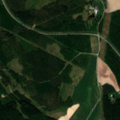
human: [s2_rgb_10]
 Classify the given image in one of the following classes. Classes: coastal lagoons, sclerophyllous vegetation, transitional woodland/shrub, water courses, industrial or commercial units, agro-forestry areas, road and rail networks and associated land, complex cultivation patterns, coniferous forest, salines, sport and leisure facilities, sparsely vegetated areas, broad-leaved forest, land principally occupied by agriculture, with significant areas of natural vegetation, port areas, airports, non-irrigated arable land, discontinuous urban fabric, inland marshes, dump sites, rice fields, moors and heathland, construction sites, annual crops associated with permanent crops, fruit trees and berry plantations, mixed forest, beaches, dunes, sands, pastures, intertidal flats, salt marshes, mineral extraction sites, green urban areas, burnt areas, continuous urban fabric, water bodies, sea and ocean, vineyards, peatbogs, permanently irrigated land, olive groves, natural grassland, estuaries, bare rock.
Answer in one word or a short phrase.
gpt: non-irrigated arable land, land principally occupied by agriculture, with significant areas of natural vegetation, mixed forest